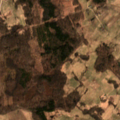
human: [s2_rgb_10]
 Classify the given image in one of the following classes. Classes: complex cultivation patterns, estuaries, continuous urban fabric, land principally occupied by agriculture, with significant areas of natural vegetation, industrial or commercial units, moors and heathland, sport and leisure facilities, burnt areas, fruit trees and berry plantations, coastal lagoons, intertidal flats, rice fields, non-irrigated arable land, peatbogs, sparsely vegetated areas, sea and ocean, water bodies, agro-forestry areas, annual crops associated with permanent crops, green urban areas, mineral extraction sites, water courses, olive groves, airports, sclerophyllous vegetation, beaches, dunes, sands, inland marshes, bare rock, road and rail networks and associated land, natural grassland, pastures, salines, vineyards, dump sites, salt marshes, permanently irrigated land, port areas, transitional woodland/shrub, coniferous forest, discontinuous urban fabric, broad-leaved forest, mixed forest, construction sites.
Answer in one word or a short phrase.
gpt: pastures, complex cultivation patterns, land principally occupied by agriculture, with significant areas of natural vegetation, broad-leaved forest, mixed forest